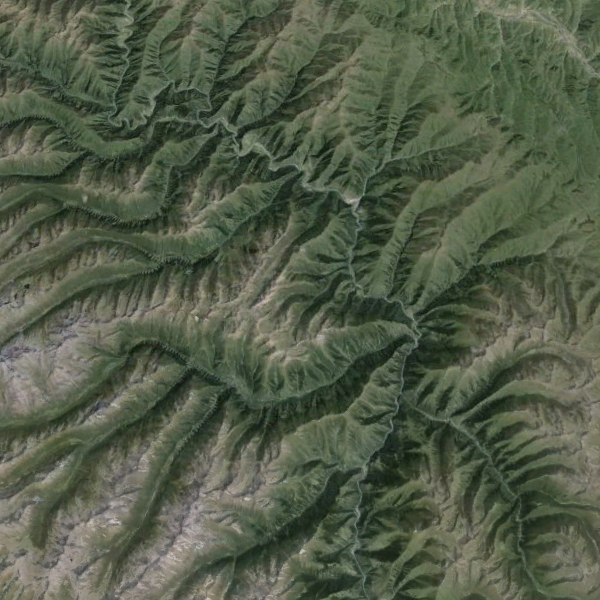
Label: Mountain